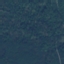
Label: Forest